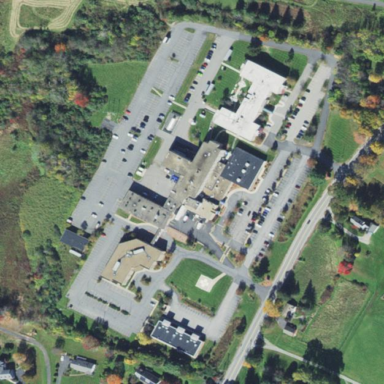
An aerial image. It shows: Hospital providing healthcare services.